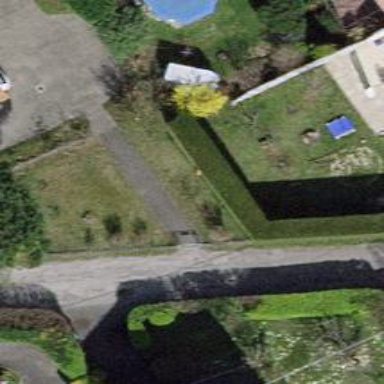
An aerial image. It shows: Gate.